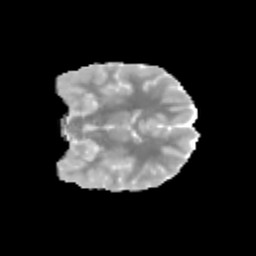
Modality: MD
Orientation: coronal
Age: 10
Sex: female
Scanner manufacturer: siemens
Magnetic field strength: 3 T
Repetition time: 3.8 s
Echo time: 0.07 s